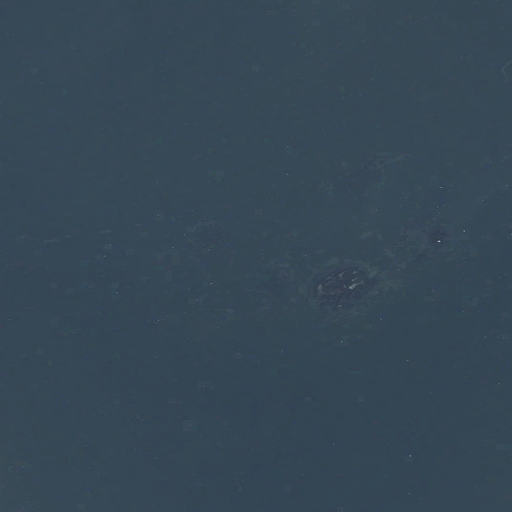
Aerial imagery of bar in Maine named Upper Basket Ledge containing only open water